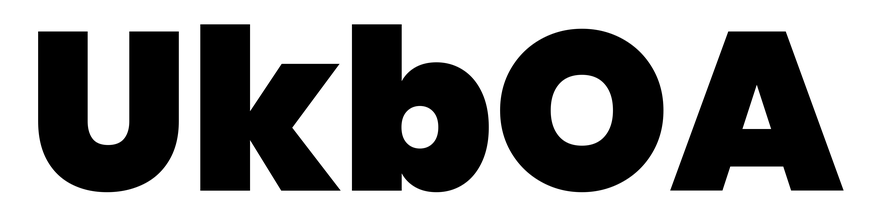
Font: Poppins-Black